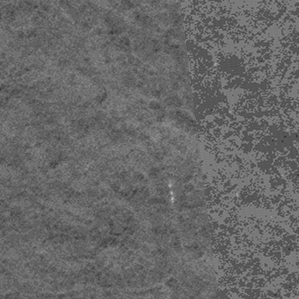
Label: frost